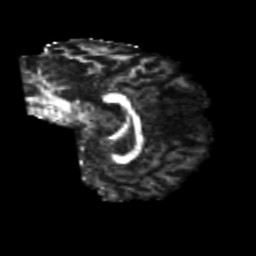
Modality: FA
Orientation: sagittal
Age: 26
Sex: male
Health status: healthy
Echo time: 0.074 s